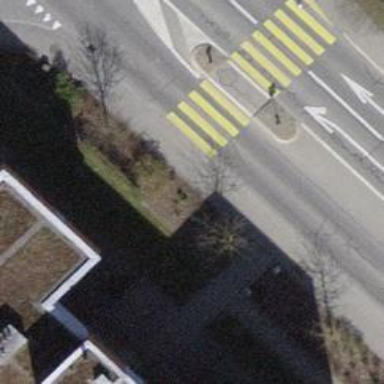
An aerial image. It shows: Sidewalk along the footway.